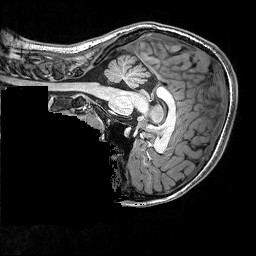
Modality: T1w
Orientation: sagittal
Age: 19
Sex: female